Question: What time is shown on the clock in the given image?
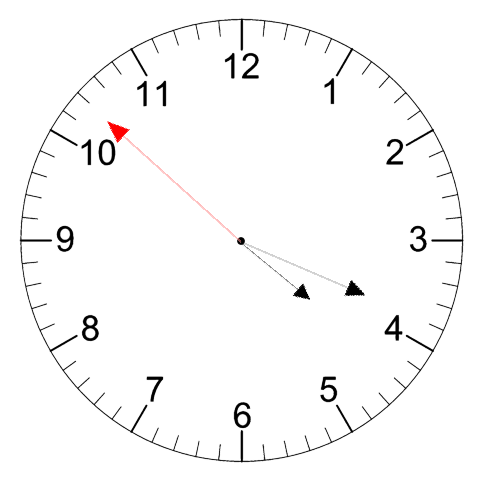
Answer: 04:18:52